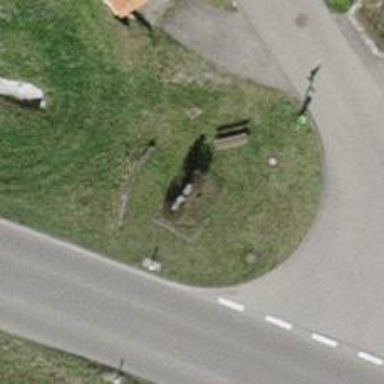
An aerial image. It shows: Historic wayside cross.